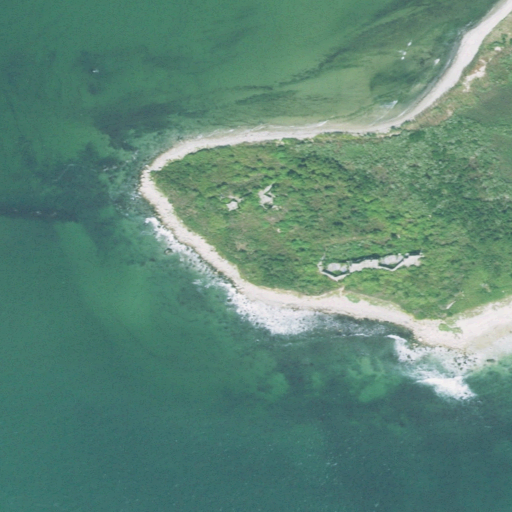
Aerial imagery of cape in Rhode Island named Napatree Point containing open water, herbaceous wetlands, barren land, grassland, woody wetlands, and deciduous forest